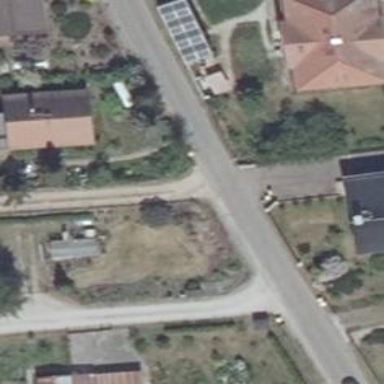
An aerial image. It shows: Residential road with asphalt surface.